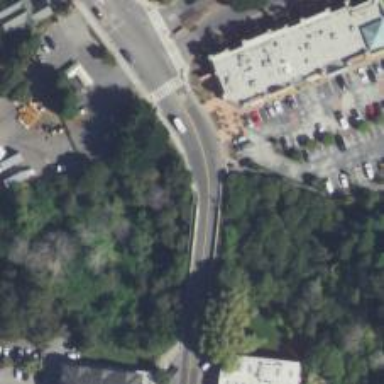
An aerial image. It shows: Footway bridge.